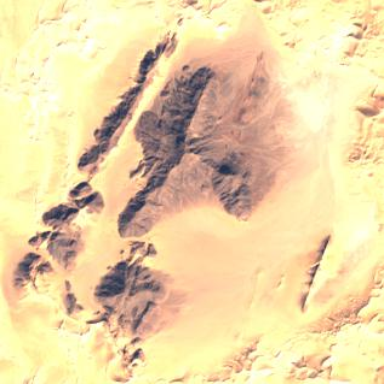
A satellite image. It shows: Erg desert.